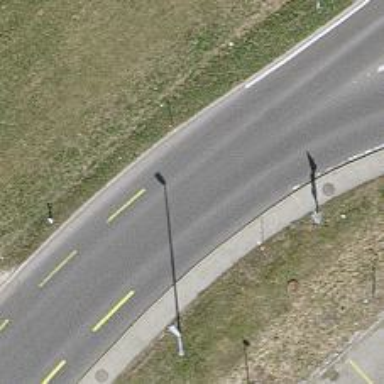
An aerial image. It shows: Primary highway with asphalt surface and designated cycle lane.